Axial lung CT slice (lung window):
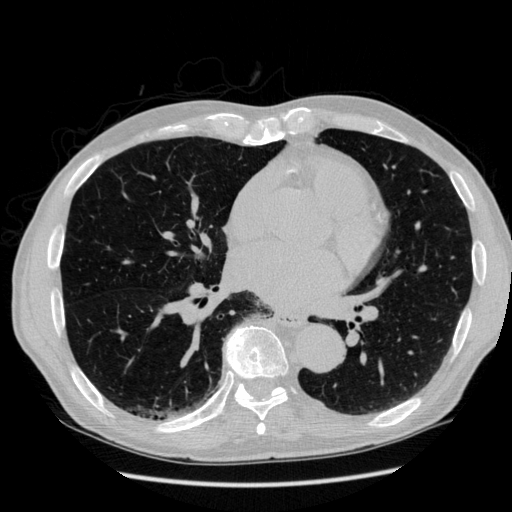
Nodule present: no